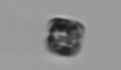
Label: Thalassiosira